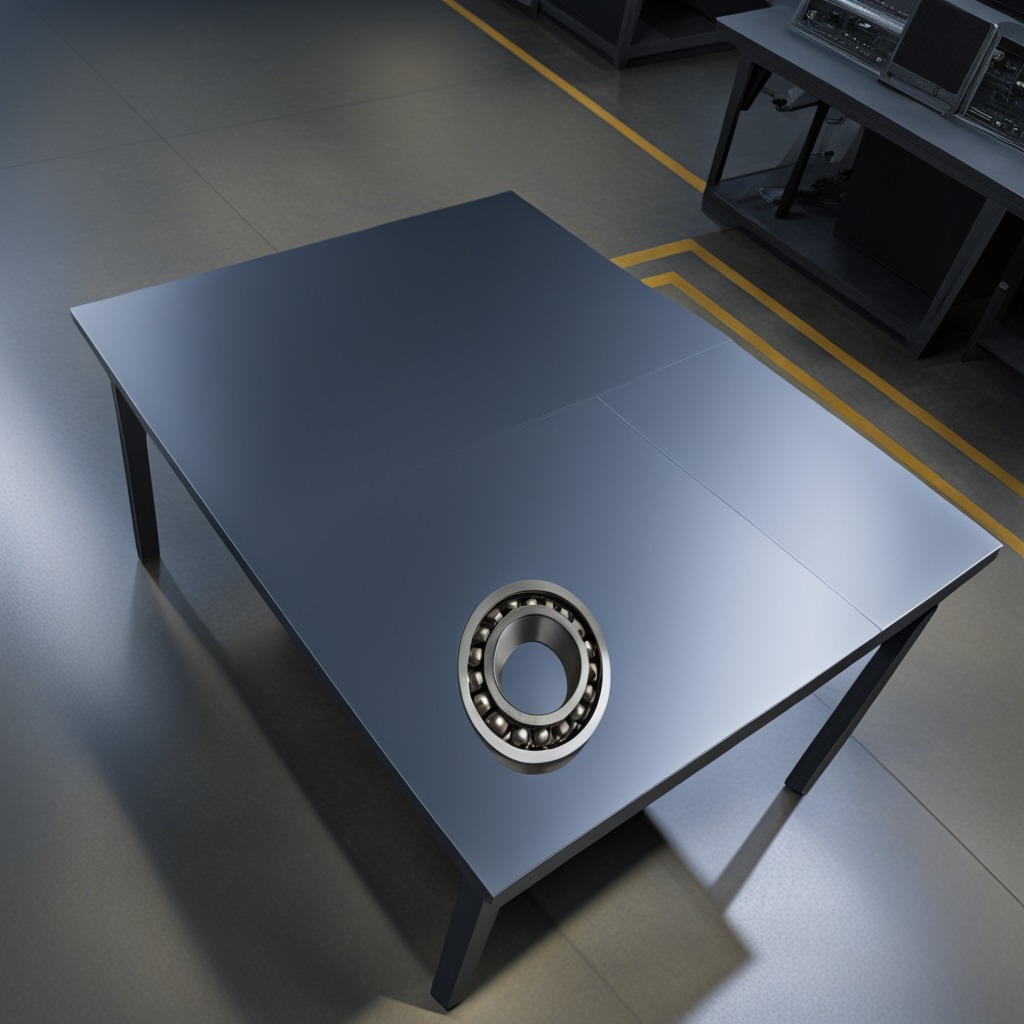
A metal ball bearing is lying on a clean empty table in a basement in the evening soft directional lighting on the tabletop realistic grain studio-quality clarity centered framing